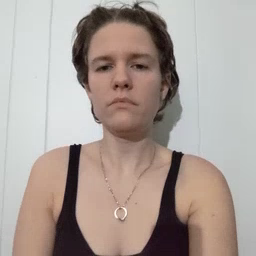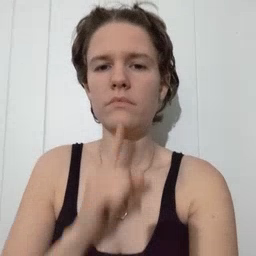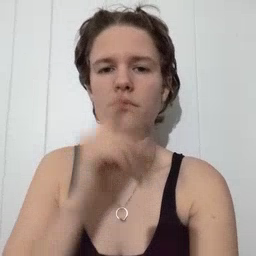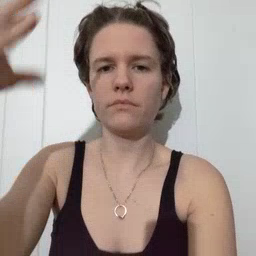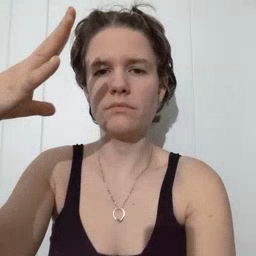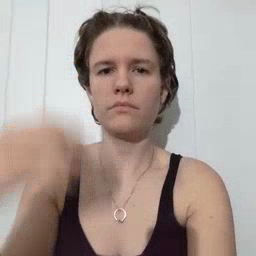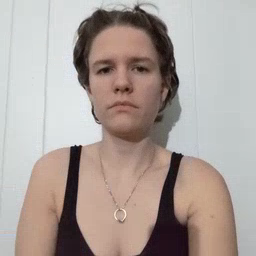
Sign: lamp